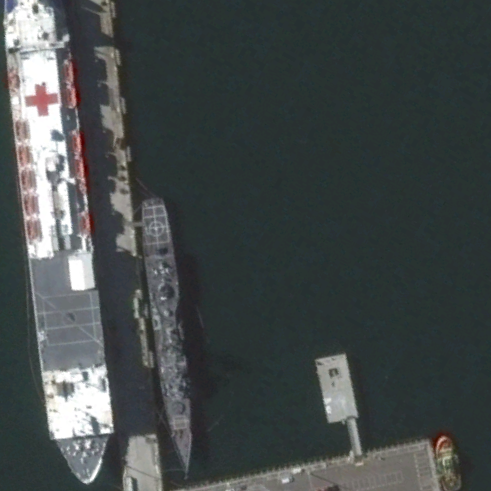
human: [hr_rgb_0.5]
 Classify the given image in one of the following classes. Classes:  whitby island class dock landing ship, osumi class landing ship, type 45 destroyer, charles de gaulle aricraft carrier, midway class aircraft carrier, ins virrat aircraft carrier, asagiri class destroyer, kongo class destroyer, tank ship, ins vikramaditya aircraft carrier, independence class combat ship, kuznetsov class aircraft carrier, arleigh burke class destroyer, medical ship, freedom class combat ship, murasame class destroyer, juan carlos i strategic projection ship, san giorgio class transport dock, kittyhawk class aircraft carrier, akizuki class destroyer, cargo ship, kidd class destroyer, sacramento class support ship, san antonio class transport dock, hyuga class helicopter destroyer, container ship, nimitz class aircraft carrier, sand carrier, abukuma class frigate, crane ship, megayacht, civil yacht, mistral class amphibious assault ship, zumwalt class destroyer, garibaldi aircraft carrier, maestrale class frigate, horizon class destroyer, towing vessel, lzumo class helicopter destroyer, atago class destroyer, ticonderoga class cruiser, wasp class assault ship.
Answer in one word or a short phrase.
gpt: Medical ship